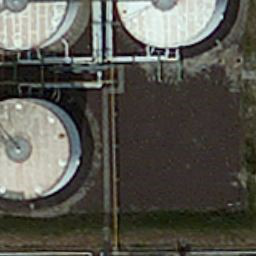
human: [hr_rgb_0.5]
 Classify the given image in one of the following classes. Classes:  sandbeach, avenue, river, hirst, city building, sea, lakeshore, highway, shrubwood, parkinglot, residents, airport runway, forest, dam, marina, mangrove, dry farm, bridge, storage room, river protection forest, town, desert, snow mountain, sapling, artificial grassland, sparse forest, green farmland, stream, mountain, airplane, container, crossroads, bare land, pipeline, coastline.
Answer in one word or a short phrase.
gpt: storage room